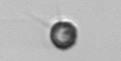
Label: Acanthoica_quattrospina